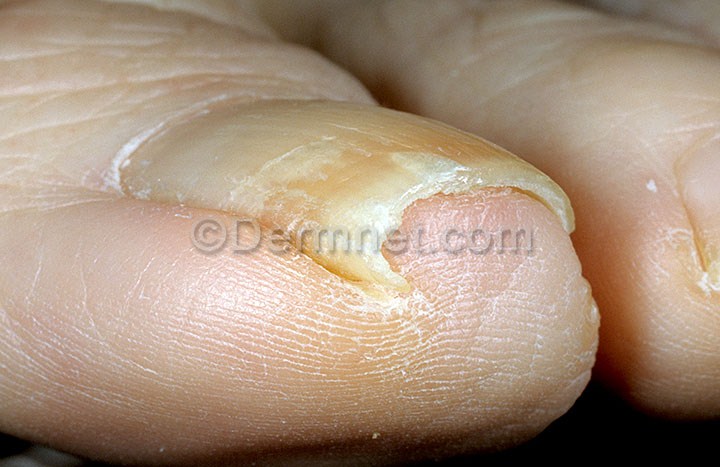
Disease: Nail Fungus and other Nail Disease